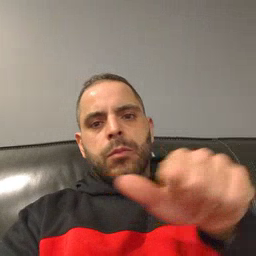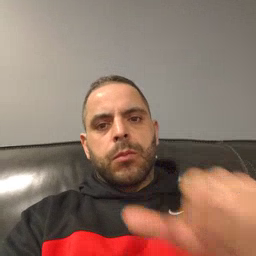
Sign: any